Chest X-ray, AP view. Patient: 69 years old, sex M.
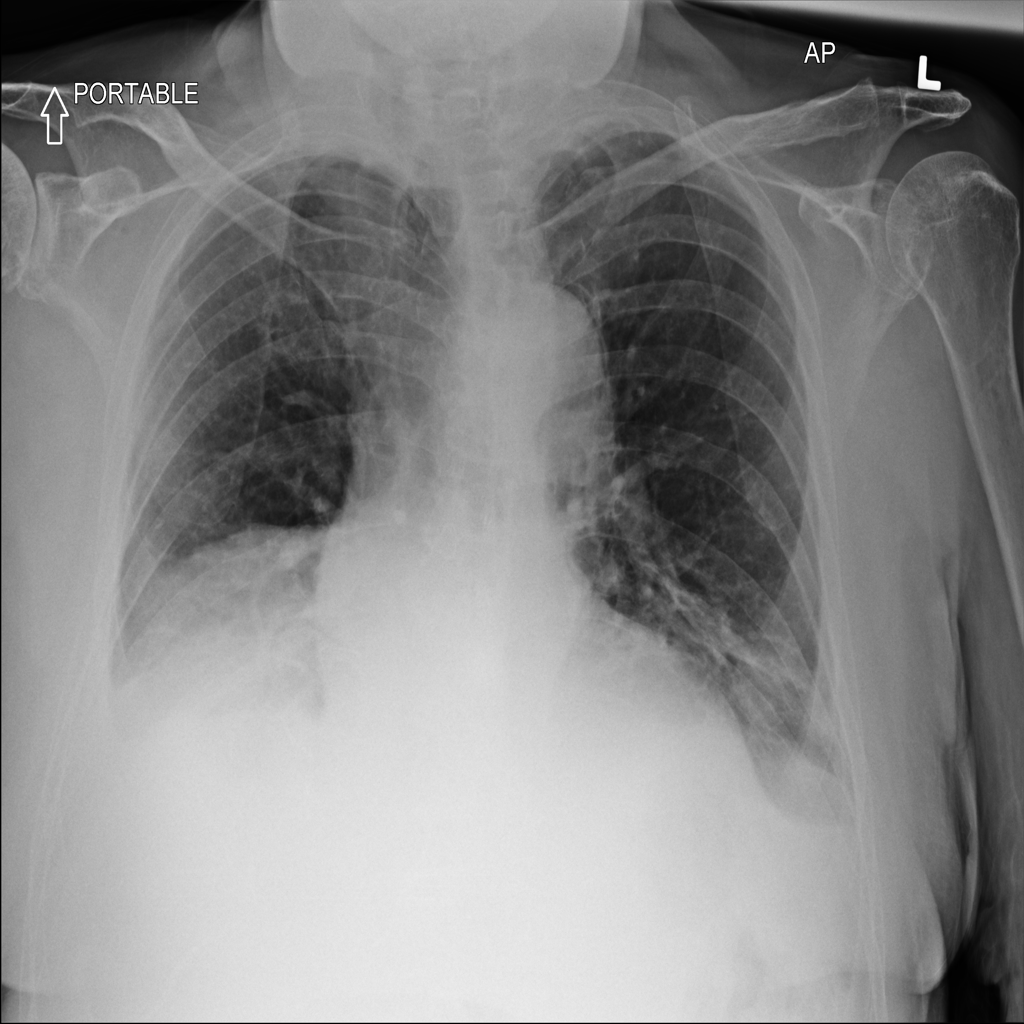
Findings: Atelectasis